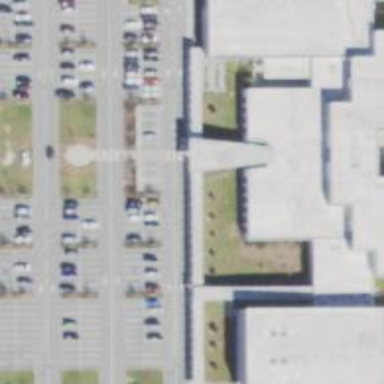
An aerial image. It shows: Parking space.